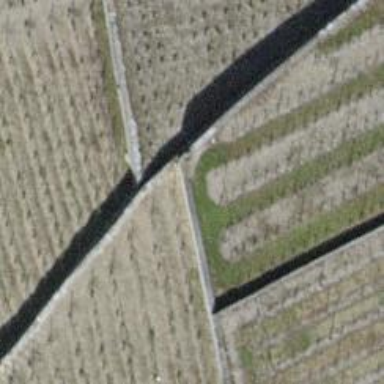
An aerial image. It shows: Retaining wall.